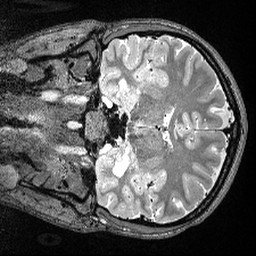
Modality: T2w
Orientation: coronal
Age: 23
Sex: male